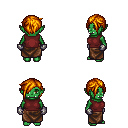
a pixel art fantasy rpg character, female body template, orc, green skin, maroon sleeveless shirt, robe skirt, dark blonde pixie cut hairstyle, metal gloves, four views (front, back, left, right), 2x2 character sprite sheet, small pixel art, hard edges, no anti-aliasing